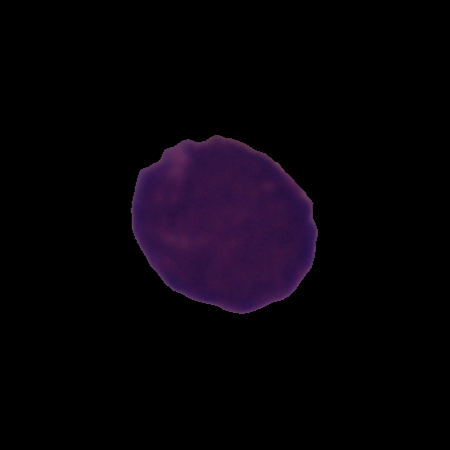
Label: cancer